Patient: sex M, age 49
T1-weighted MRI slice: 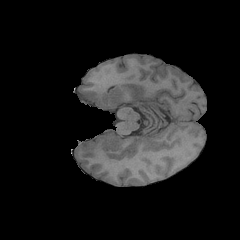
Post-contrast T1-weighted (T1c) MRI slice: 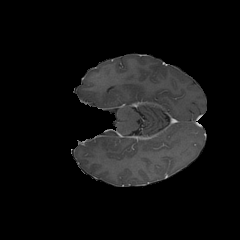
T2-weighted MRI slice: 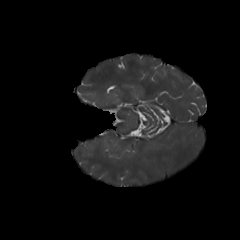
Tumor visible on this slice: no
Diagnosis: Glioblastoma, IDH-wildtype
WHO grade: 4